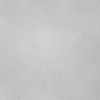
Atmospheric dust classification: dusty